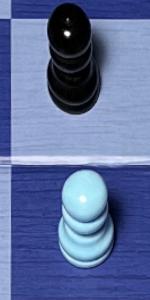
Label: Pawn_White